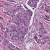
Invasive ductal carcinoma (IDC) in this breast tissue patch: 1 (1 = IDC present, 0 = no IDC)